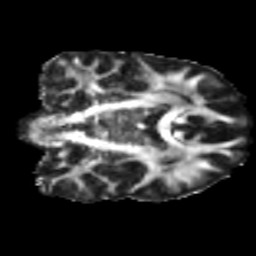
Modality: FA
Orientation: coronal
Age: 46
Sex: male
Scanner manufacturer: siemens
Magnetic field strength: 3 T
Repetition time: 5 s
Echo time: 0.092 s